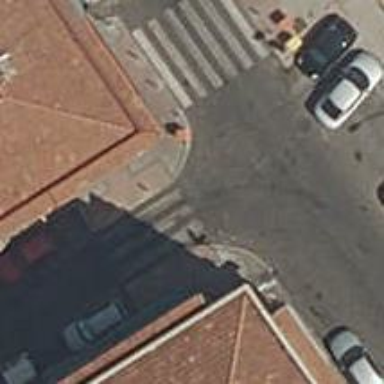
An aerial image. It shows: Uncontrolled zebra crossing on the road.